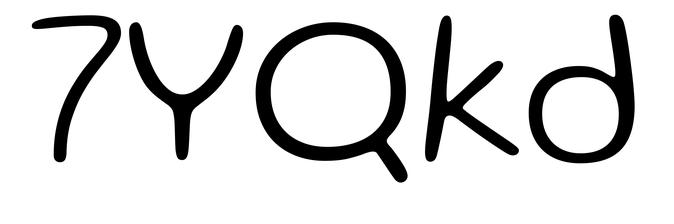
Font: Gluten_ExtraLight